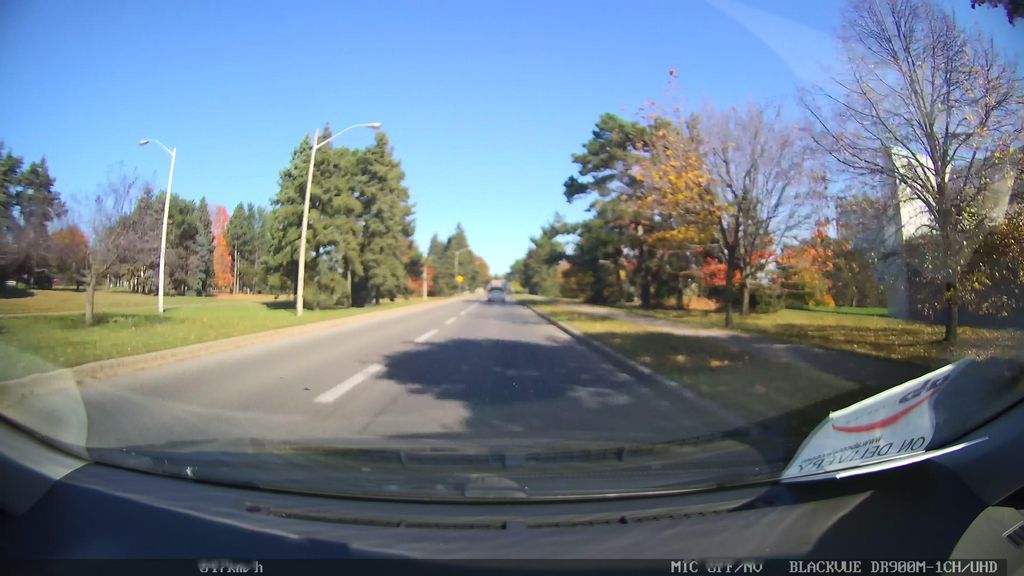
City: toronto